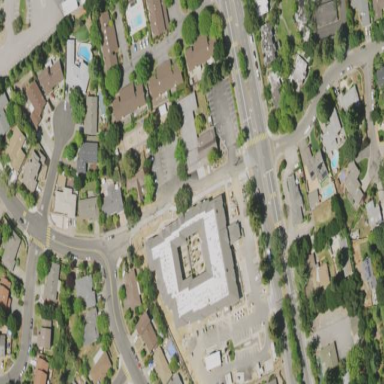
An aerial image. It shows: Building.